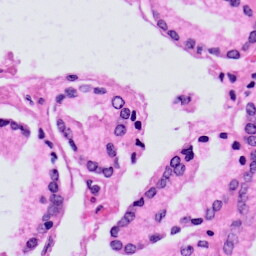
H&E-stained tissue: Prostate